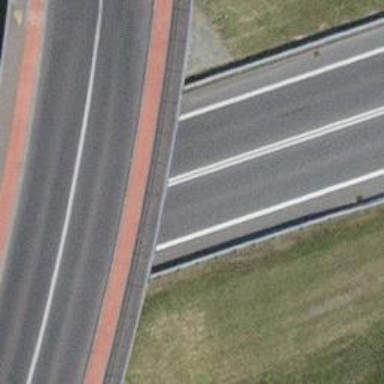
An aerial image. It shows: Asphalt motorroad with trunk classification.